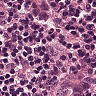
Metastatic tissue present: yes